Question: I want to make a moveable & draggable window using Sencha JS 4.x, like: <URL>
Everything is fine, except the Sencha JS packages I downloaded from <URL> have so so many files, . Note that all Sencha JS files are awful 316MB.
I dont know if stackoverflow is the right place to ask, but Sencha Forum&contact keeps ignoring me. Any advice will be appreciated.

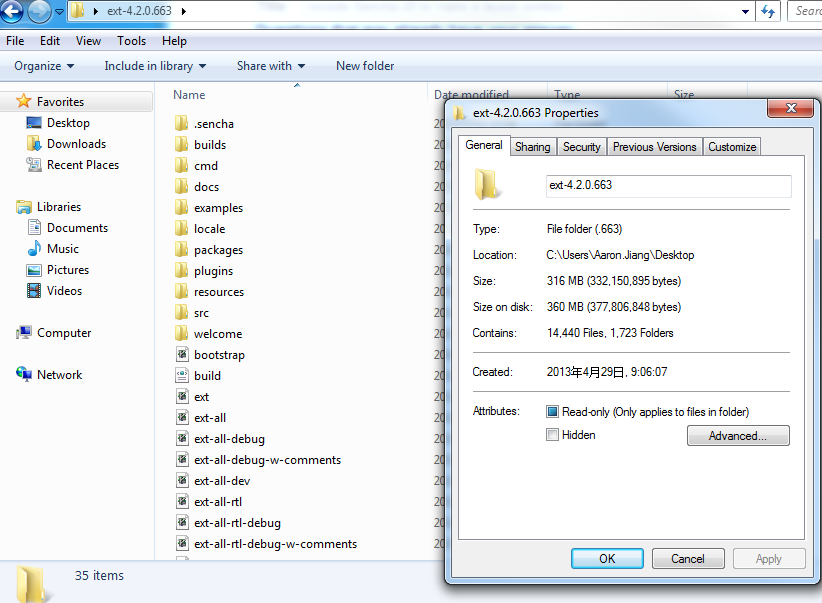
Answer: Refer below link section 3. Deployment.
<URL>
The tools allow you to generate a manifest of all JavaScript dependencies in the form of a JSB3 (JSBuilder file format) file, and create a custom build containing only the code that your application needs.
Thanks, i hope this will help you!!!